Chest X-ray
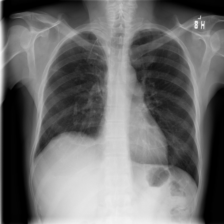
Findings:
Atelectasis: negative
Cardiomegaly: negative
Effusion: negative
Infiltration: negative
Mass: negative
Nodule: negative
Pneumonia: negative
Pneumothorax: negative
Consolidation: negative
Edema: negative
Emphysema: negative
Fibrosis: negative
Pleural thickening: positive
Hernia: negative